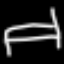
Label: bed